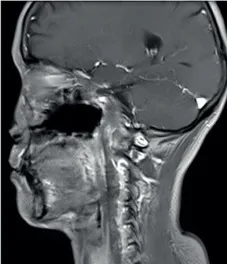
After three cycles of anlotinib treatment, the August 2019 contrast enhancement T1-weighted MR imaging showed the primary tumor was significantly reduced (A-C).
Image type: radiology (mri)